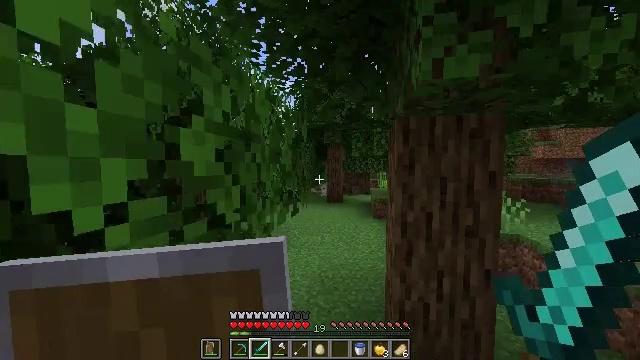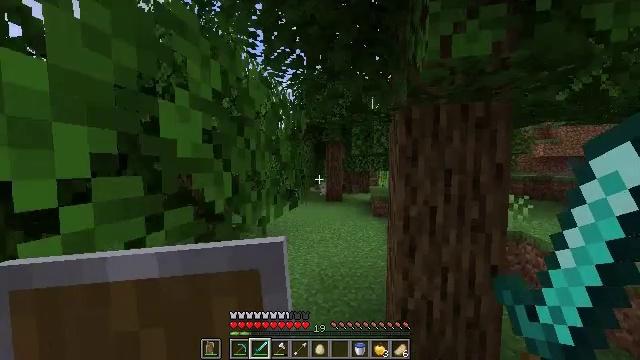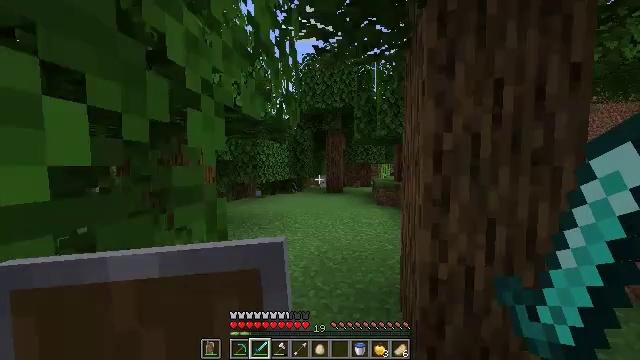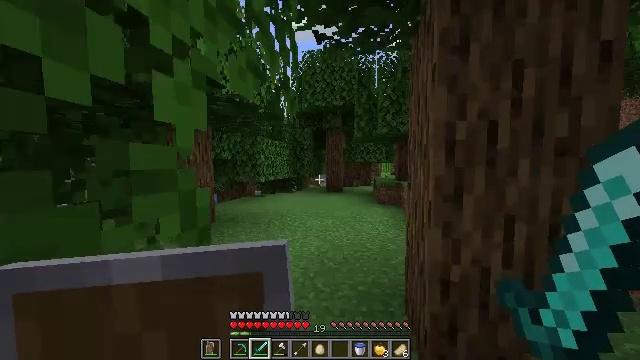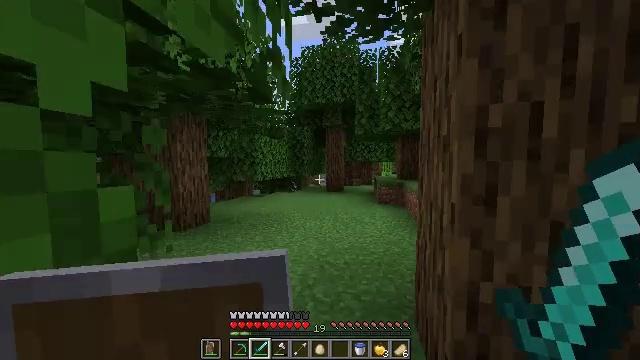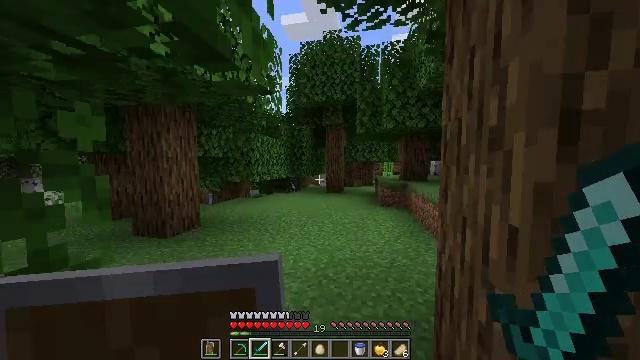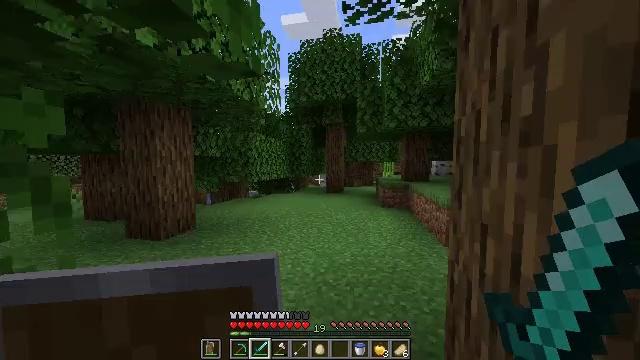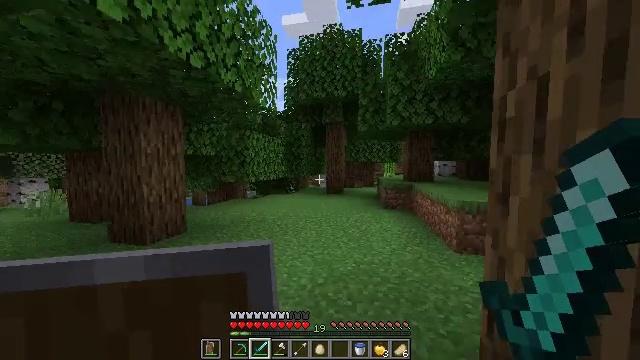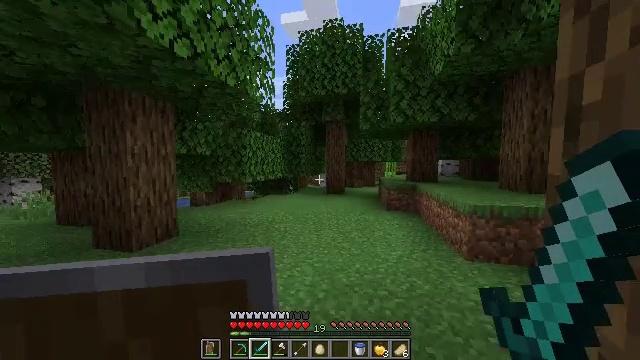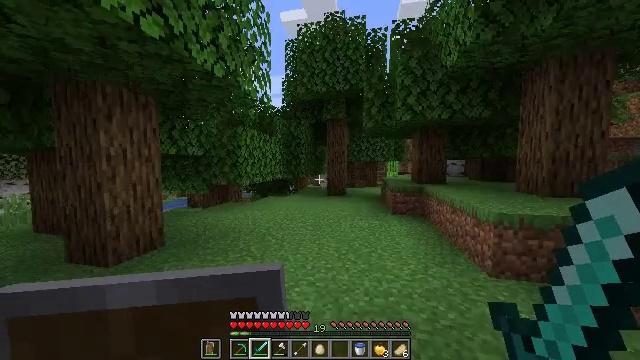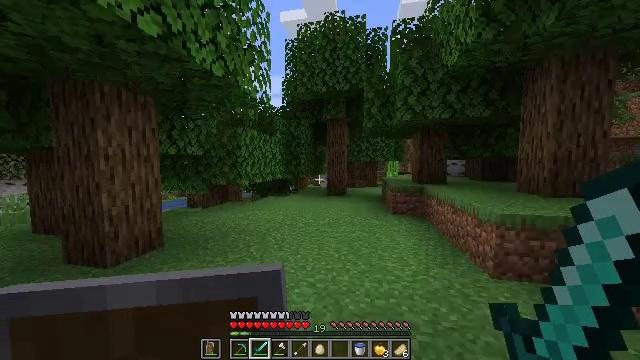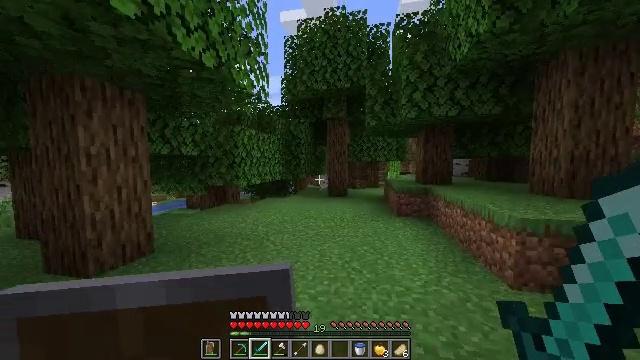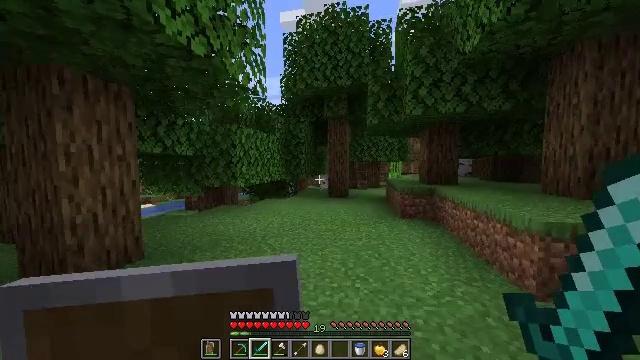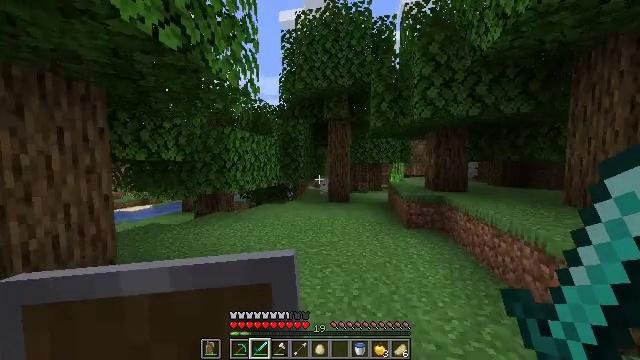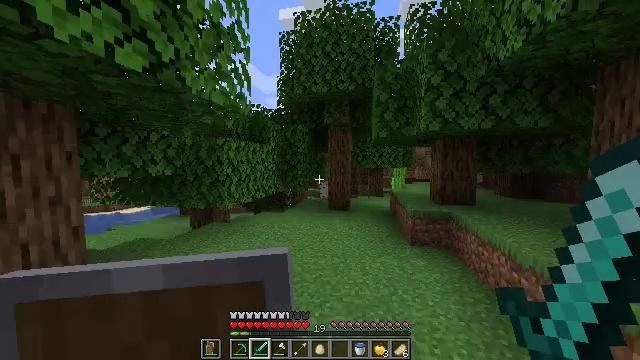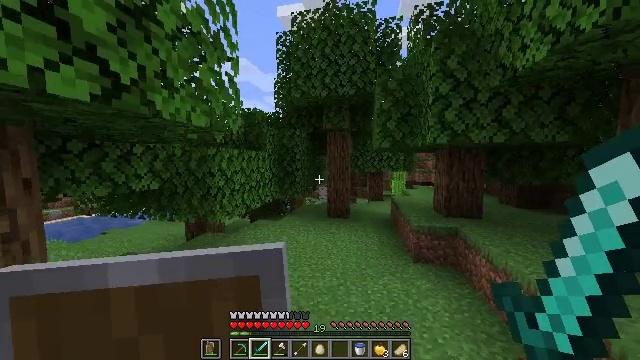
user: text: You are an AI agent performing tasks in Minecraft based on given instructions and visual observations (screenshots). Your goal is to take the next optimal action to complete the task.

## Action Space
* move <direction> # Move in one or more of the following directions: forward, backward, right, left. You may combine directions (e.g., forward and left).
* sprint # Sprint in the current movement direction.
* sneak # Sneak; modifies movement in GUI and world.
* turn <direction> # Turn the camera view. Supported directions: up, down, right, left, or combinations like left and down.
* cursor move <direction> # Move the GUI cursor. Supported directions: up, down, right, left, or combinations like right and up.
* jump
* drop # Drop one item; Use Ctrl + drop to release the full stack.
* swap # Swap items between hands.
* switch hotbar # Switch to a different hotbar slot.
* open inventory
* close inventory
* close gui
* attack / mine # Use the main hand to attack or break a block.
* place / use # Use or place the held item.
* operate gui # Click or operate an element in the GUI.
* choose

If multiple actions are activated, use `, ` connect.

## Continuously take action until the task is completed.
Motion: motion action
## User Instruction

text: Trim the tree by mining oak leaves.
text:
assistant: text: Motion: move forward, sprint
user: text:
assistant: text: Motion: move forward, sprint
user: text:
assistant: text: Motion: move forward, sprint
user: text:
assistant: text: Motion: move forward, sprint
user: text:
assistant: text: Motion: move forward, sprint
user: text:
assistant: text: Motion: move forward, sprint
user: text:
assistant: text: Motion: move forward, sprint
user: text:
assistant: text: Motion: move forward, sprint
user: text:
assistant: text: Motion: move forward, sprint
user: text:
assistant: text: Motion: move forward, sprint
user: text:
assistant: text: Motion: move forward, sprint
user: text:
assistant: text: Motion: move forward, sprint
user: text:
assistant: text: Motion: move forward, sprint, jump
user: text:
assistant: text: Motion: move forward, sprint, jump
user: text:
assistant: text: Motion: move forward, sprint, jump
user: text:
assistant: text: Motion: move forward, sprint, jump
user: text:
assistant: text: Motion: move forward, sprint, jump
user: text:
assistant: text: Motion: move forward, sprint, jump
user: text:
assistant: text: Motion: move forward, sprint, jump
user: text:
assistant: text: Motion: move forward, sprint, jump
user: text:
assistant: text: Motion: move forward, sprint, turn left, jump
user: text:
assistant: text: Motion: move forward, sprint, turn left, jump
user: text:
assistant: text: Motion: move forward, sprint, turn left, jump
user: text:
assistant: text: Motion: move forward, sprint, jump
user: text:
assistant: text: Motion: move forward, sprint, turn right and down, jump
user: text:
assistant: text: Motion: move forward, sprint, turn right and down, jump
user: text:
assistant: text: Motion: move forward, sprint, jump
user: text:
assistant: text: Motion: move forward, sprint, jump
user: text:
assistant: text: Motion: move forward, sprint, jump
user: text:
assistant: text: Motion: move forward, sprint